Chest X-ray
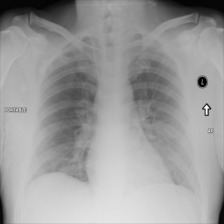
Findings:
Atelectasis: negative
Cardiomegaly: negative
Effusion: negative
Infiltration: negative
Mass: negative
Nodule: negative
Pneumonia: negative
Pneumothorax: negative
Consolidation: negative
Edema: negative
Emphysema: negative
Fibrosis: negative
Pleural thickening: negative
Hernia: negative